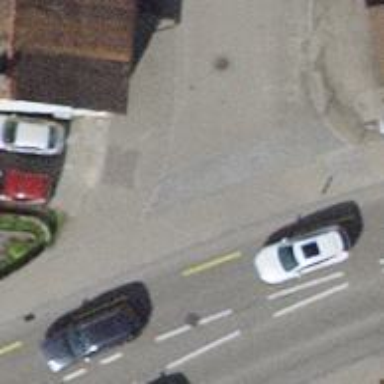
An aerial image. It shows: Unmarked crossing on the road.